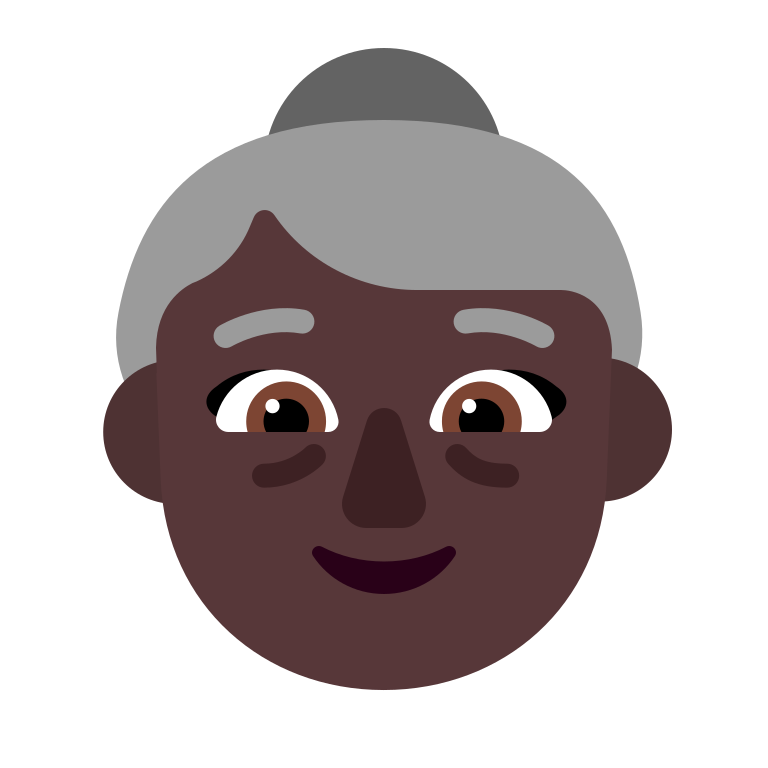
old woman flat dark